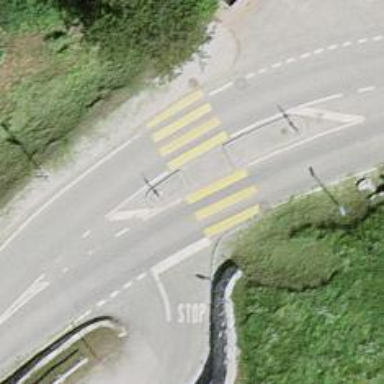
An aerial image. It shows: Zebra crossing on the road.